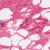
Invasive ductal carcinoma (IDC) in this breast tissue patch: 0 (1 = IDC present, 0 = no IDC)